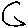
Label: moon